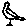
Label: bird